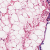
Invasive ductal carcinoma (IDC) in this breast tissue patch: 0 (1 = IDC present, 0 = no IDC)